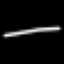
Label: line